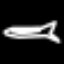
Label: airplane